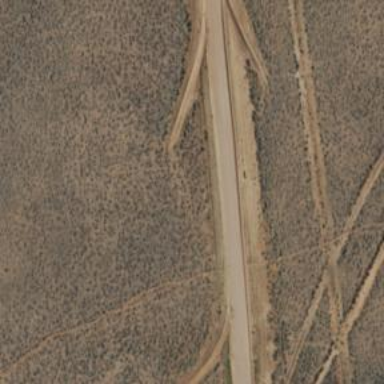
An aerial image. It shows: Tertiary road.